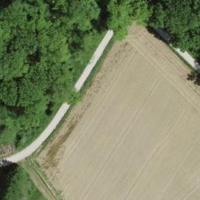
EUNIS habitat code: 25
Species observed at this site:
Beta vulgaris